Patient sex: M
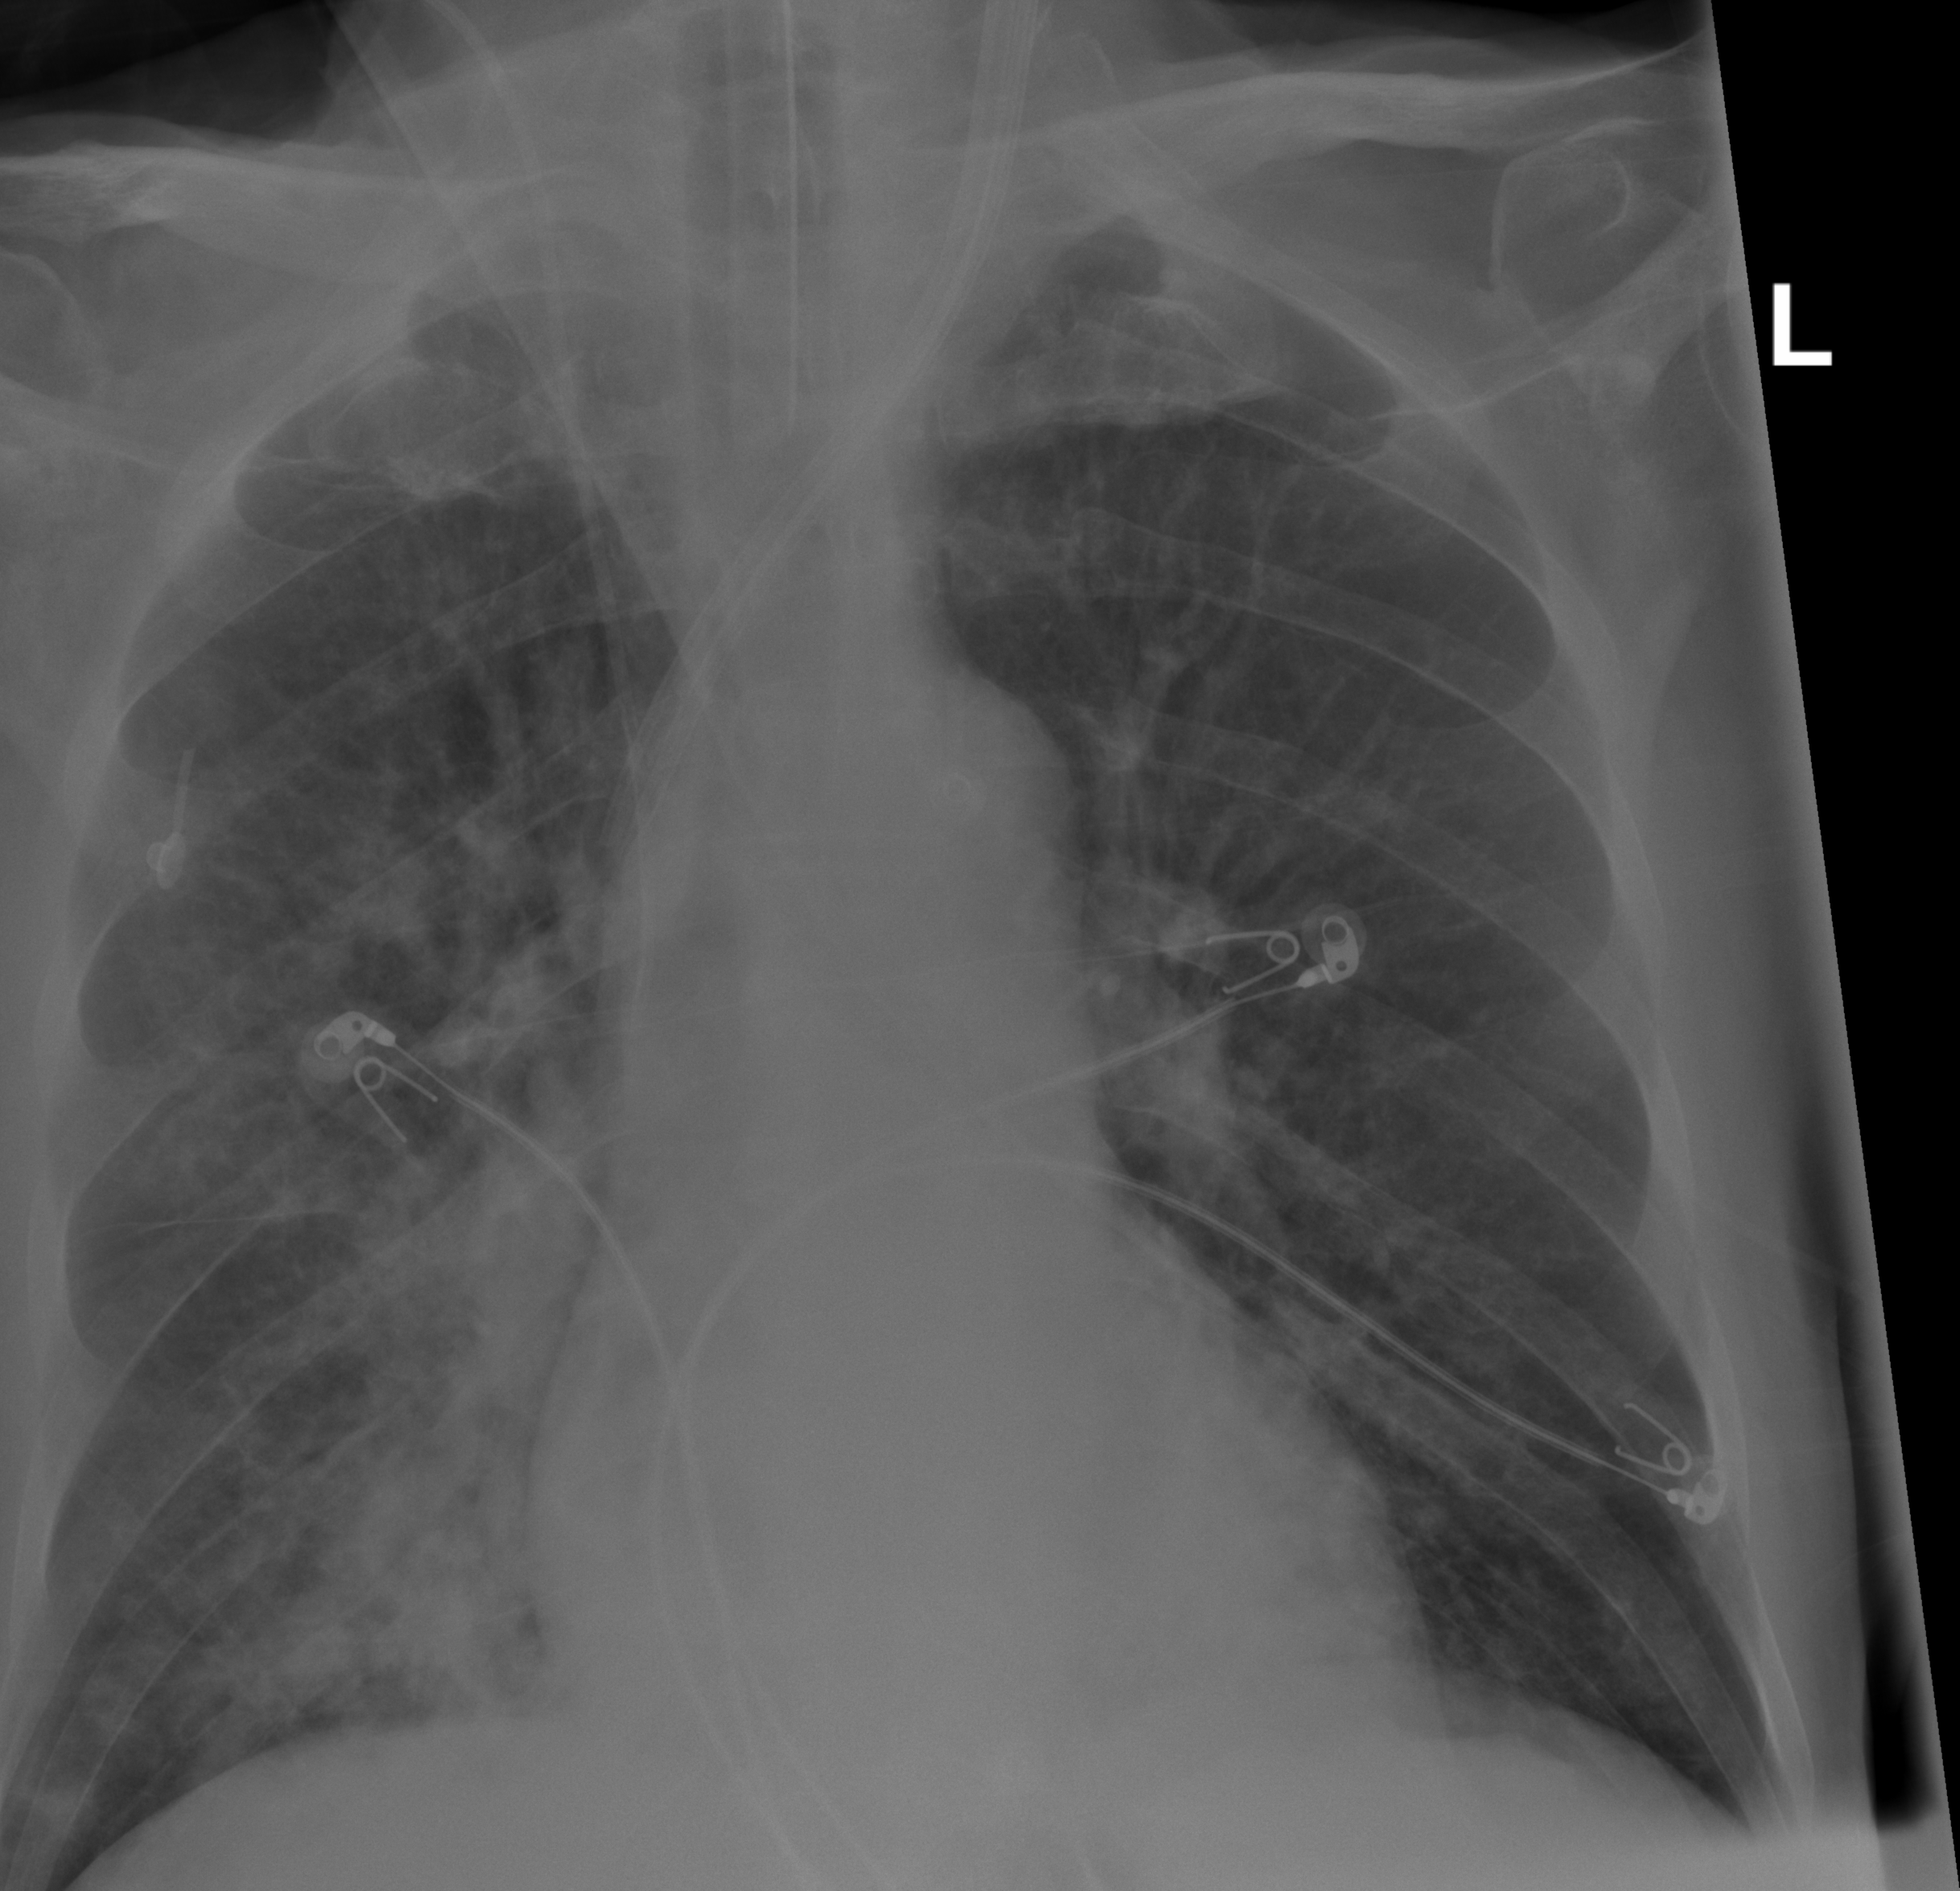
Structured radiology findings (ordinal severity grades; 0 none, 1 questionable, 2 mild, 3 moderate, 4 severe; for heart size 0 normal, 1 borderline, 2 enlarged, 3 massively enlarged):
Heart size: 0
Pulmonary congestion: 0
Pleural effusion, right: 1
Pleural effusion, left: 0
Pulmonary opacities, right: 3
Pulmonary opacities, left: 2
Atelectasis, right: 2
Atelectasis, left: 2